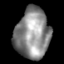
Tissue: skin
Cell type: T cells
Senescence score: 0.2693
Nuclear area (px): 1692
Mean DAPI intensity: 140.302